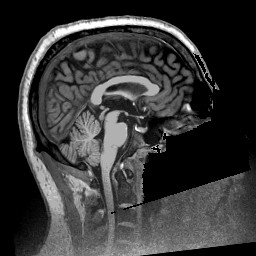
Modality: T1w
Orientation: sagittal
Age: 30
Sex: male